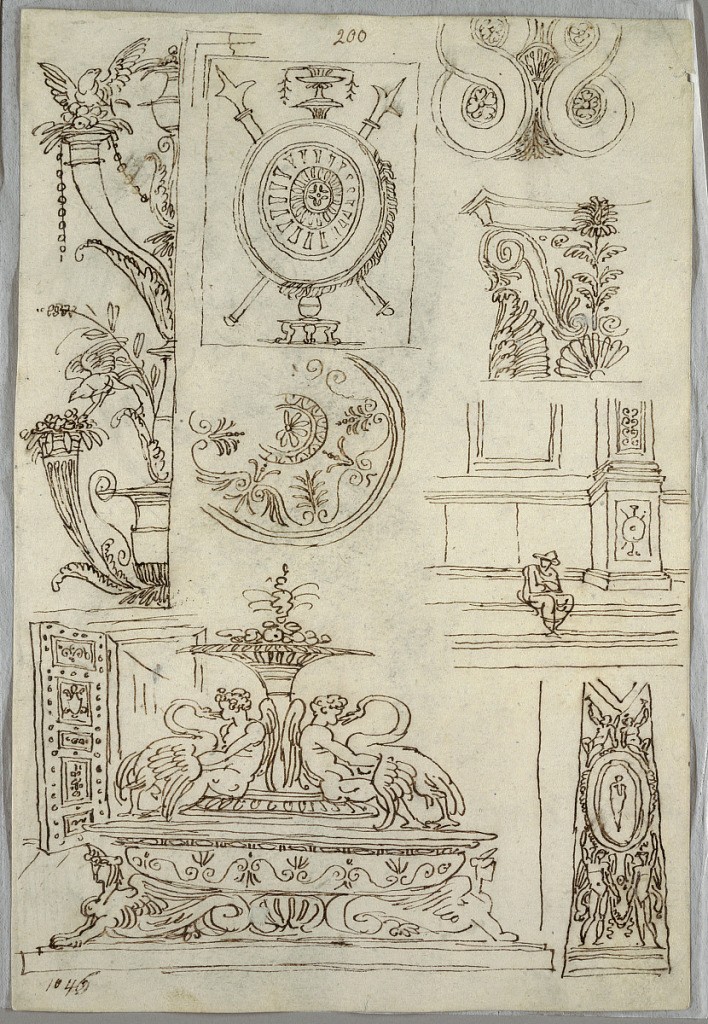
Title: Decorative Studies; Verso: Anatomical Studies of Animals and Male Heads
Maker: Felice Giani, Italian, 1758–1823
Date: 1814–18
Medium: Pen and ink over graphite on cream laid paper
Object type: Drawing
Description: Five candelabra; fountain with putti; bronze door; man seated under base of church; Verso: head of horse; head of barbarian and head of man in profile from the antique.